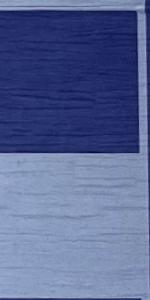
Label: Empty